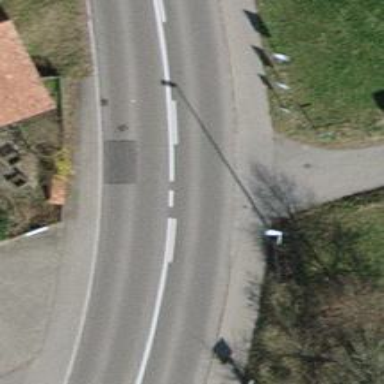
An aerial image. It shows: Unmarked crossing on footway.